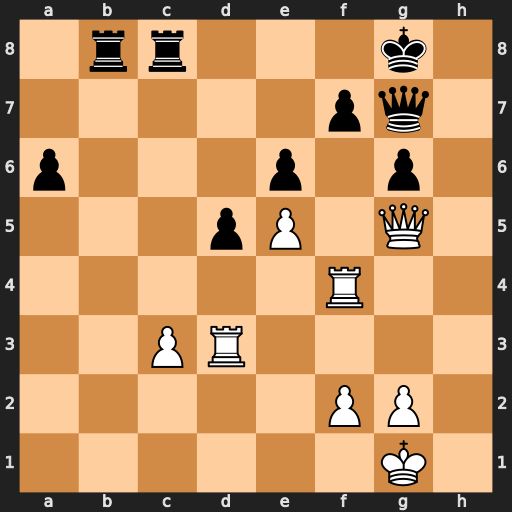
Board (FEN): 1rr3k1/5pq1/p3p1p1/3pP1Q1/5R2/2PR4/5PP1/6K1
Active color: w
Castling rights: -
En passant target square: -
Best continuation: Rh4 Rb1+ Kh2